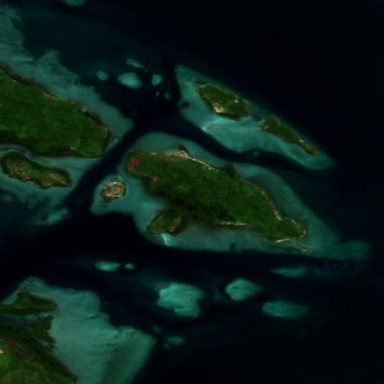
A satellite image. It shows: Island with natural coastline.